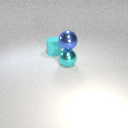
large cyan metal sphere below large blue metal sphere